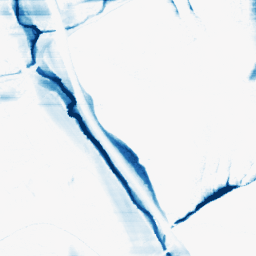
Category: morphological
Decomposition family: morphological_rect
Decomposition parameters: operation: closing
width: 50
height: 3
Upsampling method: bspline
Upsampling parameters: scale: 8
Upsampling scale: 8